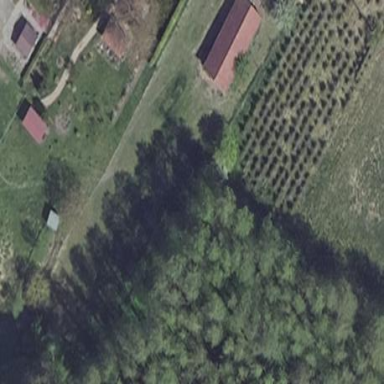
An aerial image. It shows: Area dedicated to greenhouse horticulture.